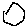
Label: hexagon